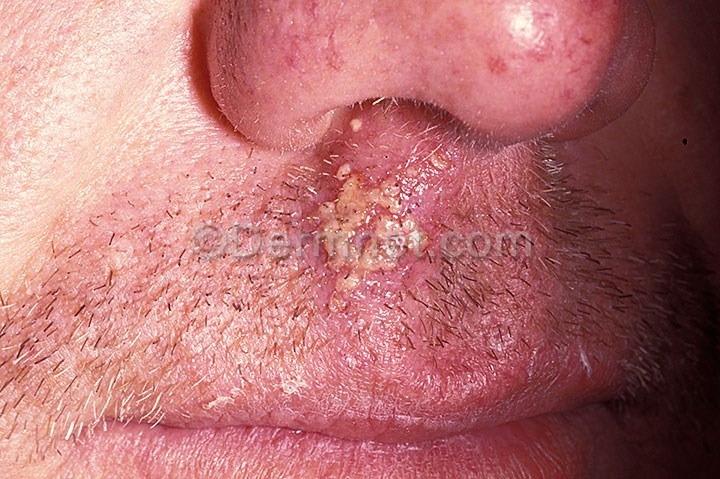
Disease: Warts Molluscum and other Viral Infections